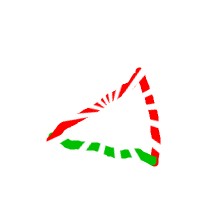
Shape: triangle